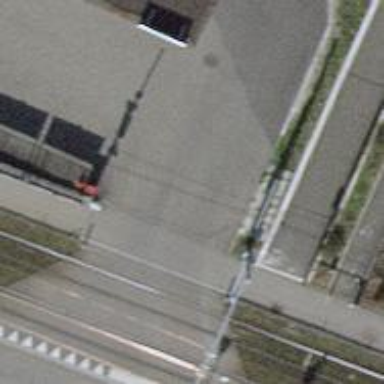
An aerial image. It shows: Unmarked crossing with traffic calming table.